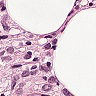
Metastatic tissue present: yes